Question: RoundCube gives a nice color scheme for the plain-text email below.
I am wondering how does RoundCube do this, and how to implement this color scheme in Delphi ?
'''
>>>> Peter says:
>>>> Peter says:
>>> Jane says:
>>> Jane says:
>> Peter says:
>> Peter says:
> Jane says:
> Jane says:
Peter says:
Peter says:
'''

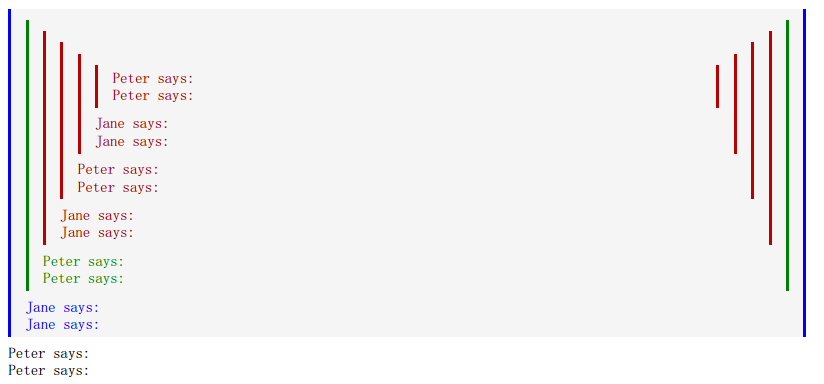
Answer: I have no idea how RoundCube does it; I'm not familiar with the product. The effect is straightforward to achieve with HTML and CSS, though.
I used nested 'blockquote' elements for the e-mail quotes:
'''
<blockquote>
<blockquote>
<blockquote>
<blockquote>
<blockquote>
<blockquote>
Peter says:<br/>
Peter says:
</blockquote>
Jane says:<br/>
Jane says:
</blockquote>
Peter says:<br/>
Peter says:
</blockquote>
Jane says:<br/>
Jane says:
</blockquote>
Peter says:<br/>
Peter says
</blockquote>
Jane says:<br/>
Jane says:
</blockquote>
Peter says:</br>
Peter says:
'''
Then I colored the borders and text according to the nesting level in CSS:
'''
body {
font-family: 'Times';
}
blockquote {
background-color: #eee;
border-left: 3px solid #00f;
border-right: 3px solid #00f;
color: #00f;
padding: 0.6em 0.9em 0.3em;
margin: 0 0 0.3em;
}
blockquote > blockquote {
color: #0f0;
border-color: #0f0;
}
blockquote > blockquote > blockquote {
color: #b22;
border-color: #b22;
}
'''
You can look at <URL>.
RoundCube is a Web e-mail program, so you could look at the HTML it generates, if you wanted to confirm this is how it works.
The hardest part about the task would be parsing the e-mail to identify blocks of text from the same level, but that's beyond the scope of this question.